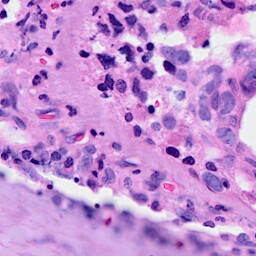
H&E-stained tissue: Breast